Interaction volume radius: 10 \u00c5
Interaction volume height: 35 \u00c5
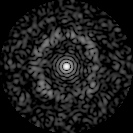
Disorder parameter: 0.7919